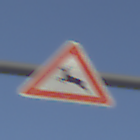
Verkehrszeichen: WildwechselRechts
Umgebung: Outdoor, RoadRail
Tageszeit: SunriseSunset
Wetter: PartlyCloudy
Licht: Natural
Jahreszeit: NotSpecified
Kontrast: LowContrast